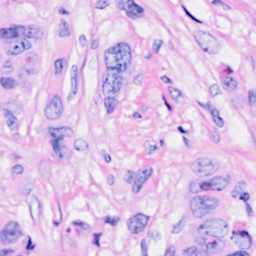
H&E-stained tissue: Breast